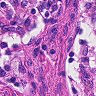
Metastatic tissue present: no